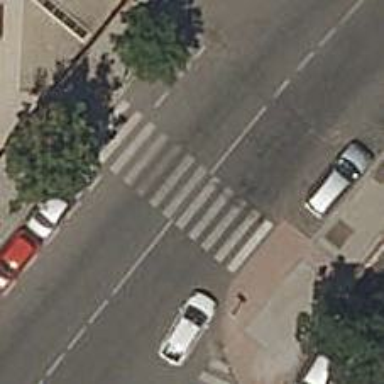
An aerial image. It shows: Marked crossing with traffic calming table.